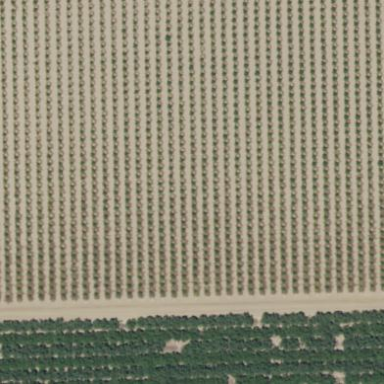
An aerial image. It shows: Almond orchard with rows of almond trees.